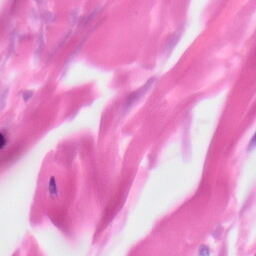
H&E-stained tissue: Skin